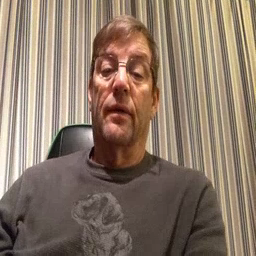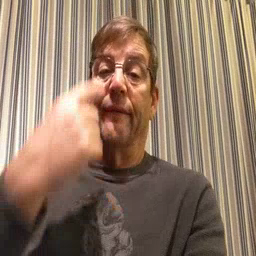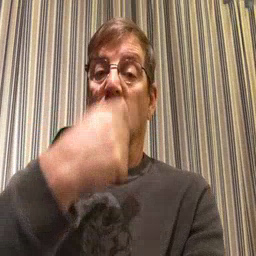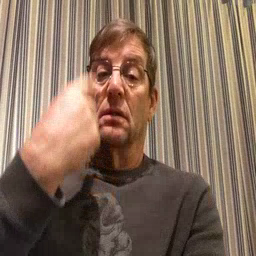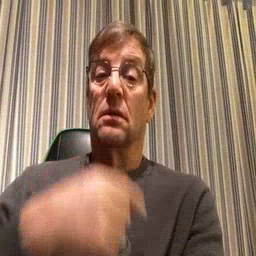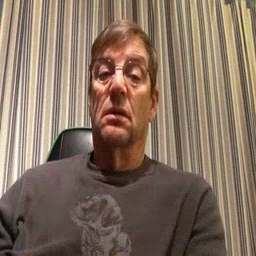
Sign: face